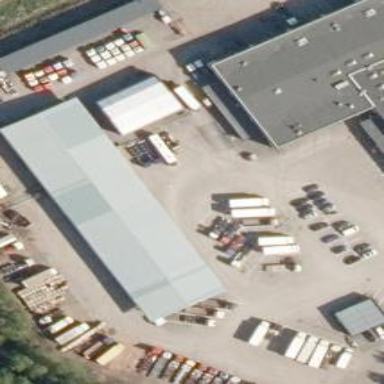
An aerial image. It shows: Warehouse with flat roof.